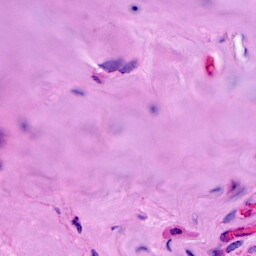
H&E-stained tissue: Breast